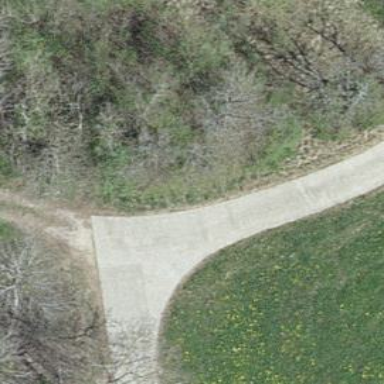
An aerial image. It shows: Unclassified road with grade1 track type.